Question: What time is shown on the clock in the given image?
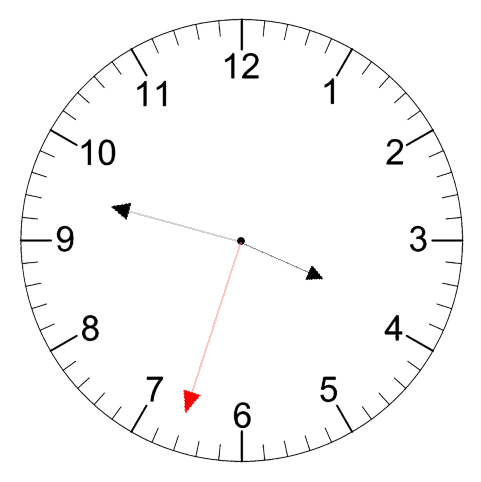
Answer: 03:47:33